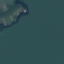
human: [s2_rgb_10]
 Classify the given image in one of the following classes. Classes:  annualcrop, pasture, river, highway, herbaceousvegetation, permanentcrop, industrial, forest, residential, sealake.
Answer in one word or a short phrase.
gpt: SeaLake